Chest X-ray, PA view. Patient: 35 years old, sex F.
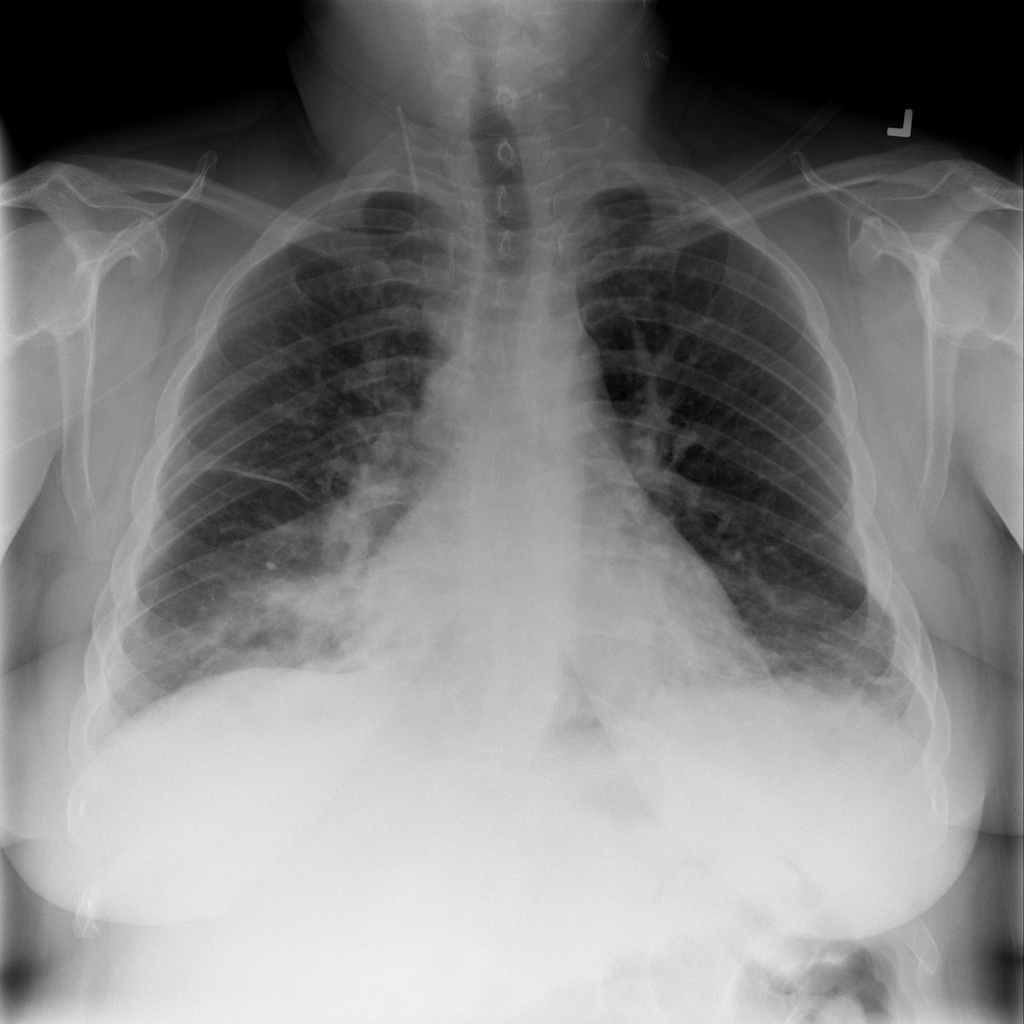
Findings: Infiltration